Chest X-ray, PA view. Patient: 61 years old, sex M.
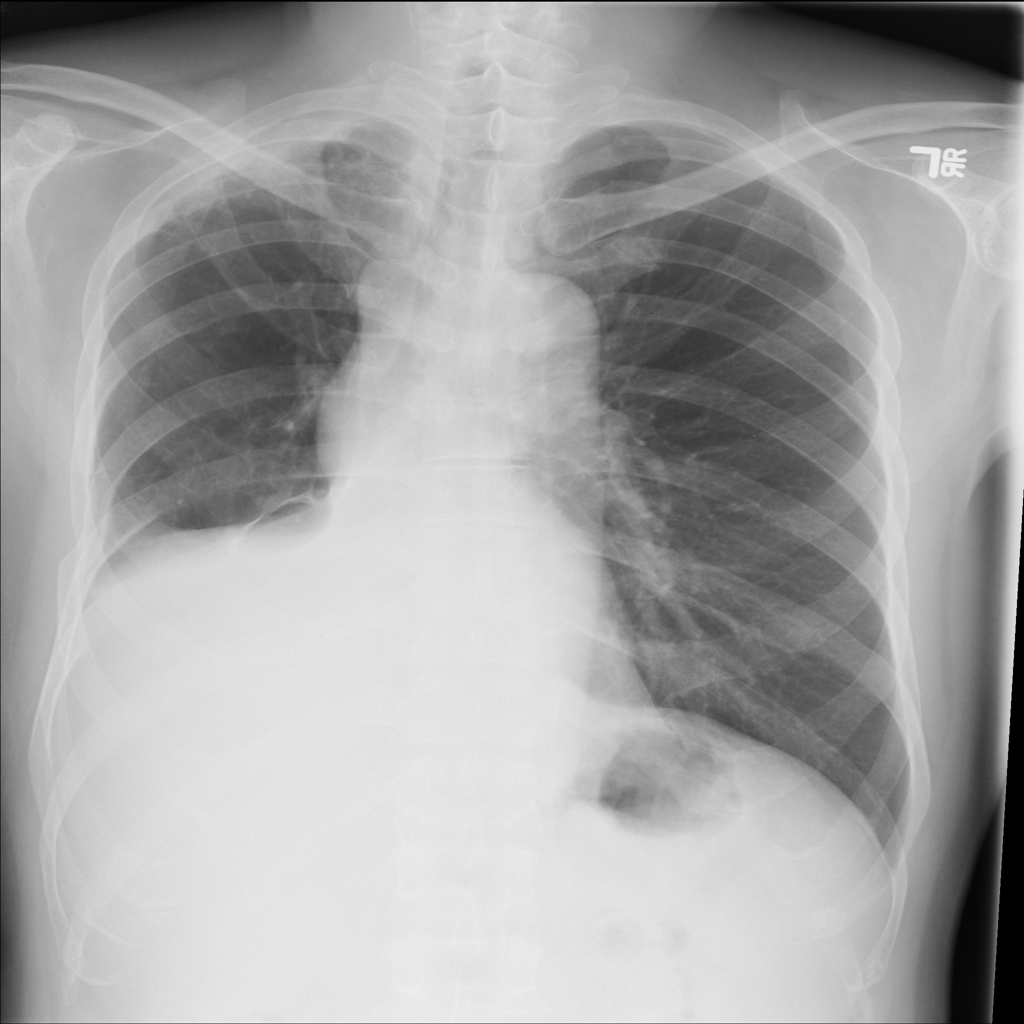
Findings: Pleural_Thickening, Pneumonia